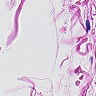
Metastatic tissue present: no